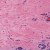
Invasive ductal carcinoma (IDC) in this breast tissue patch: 0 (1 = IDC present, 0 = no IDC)